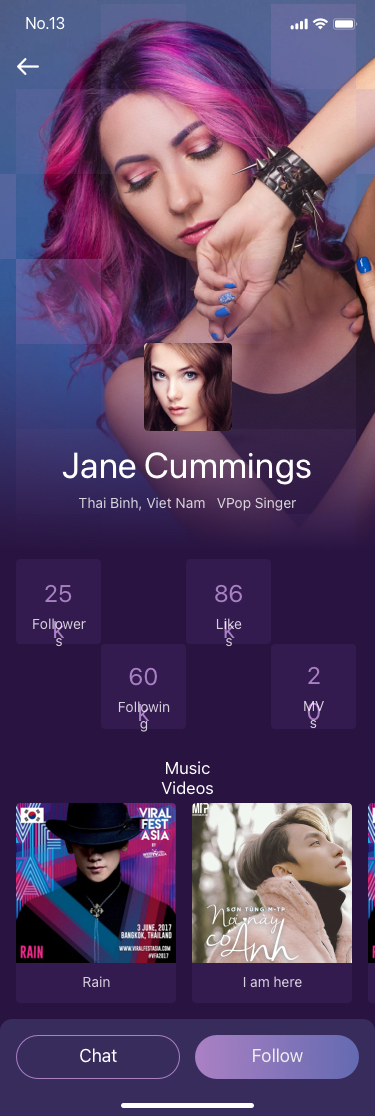
Text in this UI design:
Thai Binh, Viet Nam   VPop Singer
Jane Cummings
25k
Followers
60k
Following
86k
Likes
20
MVs
Music Videos
Rain
I am here